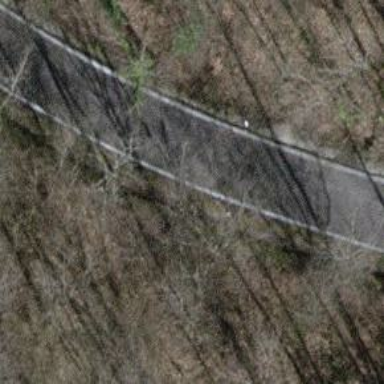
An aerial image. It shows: Tertiary road with asphalt surface.